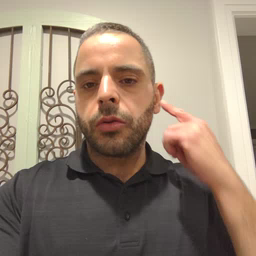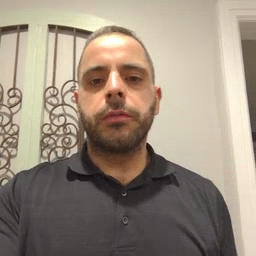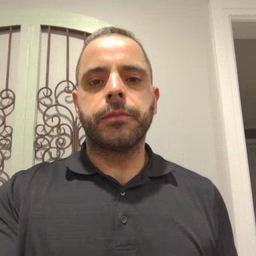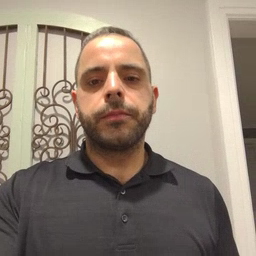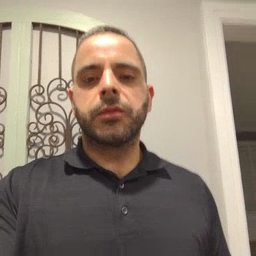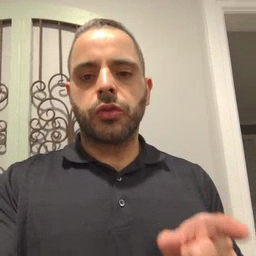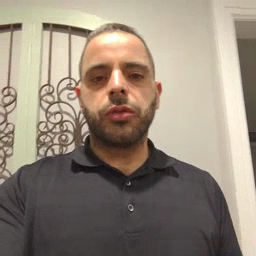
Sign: hesheit